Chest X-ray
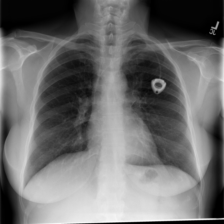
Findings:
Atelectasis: negative
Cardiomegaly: negative
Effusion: negative
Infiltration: negative
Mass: negative
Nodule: negative
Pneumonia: negative
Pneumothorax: negative
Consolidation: negative
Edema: negative
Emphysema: negative
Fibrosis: negative
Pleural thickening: negative
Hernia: negative